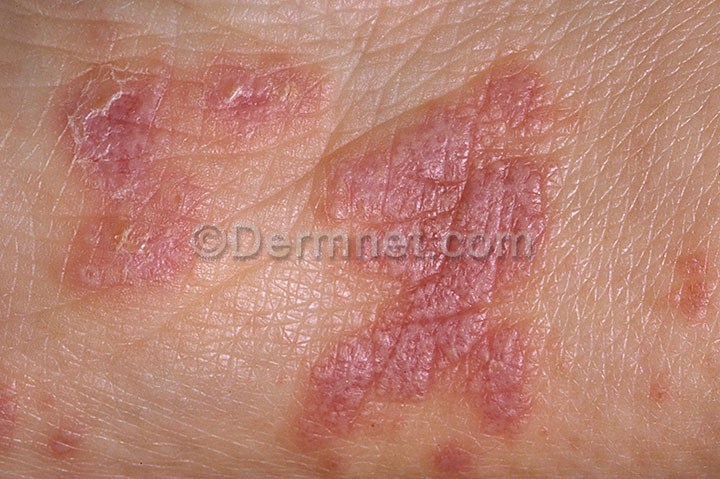
Disease: Nail Fungus and other Nail Disease